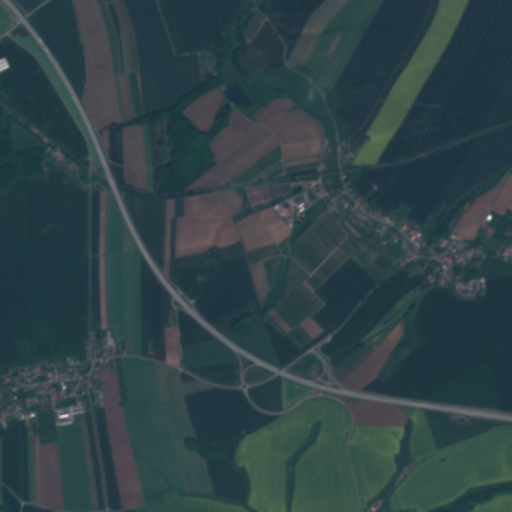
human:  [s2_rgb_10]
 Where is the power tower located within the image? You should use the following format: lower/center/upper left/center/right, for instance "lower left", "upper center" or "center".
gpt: The power tower is located in the left of the image.
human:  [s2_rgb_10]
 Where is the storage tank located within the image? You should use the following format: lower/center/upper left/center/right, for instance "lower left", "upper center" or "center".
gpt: The storage tank is located in the center right of the image.
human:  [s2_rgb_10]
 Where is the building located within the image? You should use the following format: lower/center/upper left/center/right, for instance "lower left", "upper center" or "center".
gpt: There is no building in the image.